The image is the raw time-domain waveform of a rolling-element bearing's vibration signal. Diagnose the bearing from this image, choosing from: normal, inner_race, outer_race, ball.
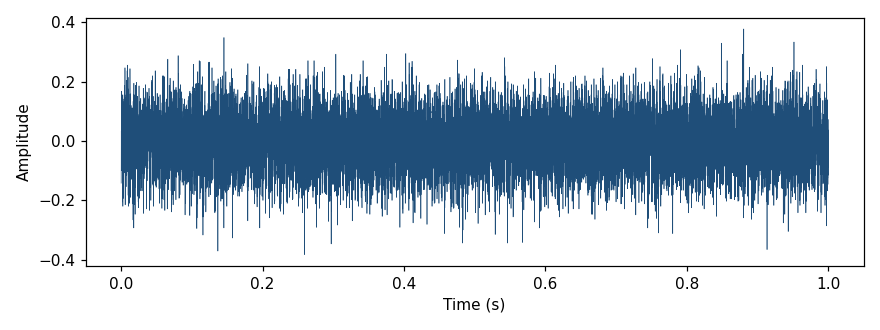
Answer: outer_race